Interaction volume radius: 10 \u00c5
Interaction volume height: 15 \u00c5
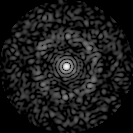
Disorder parameter: 0.824